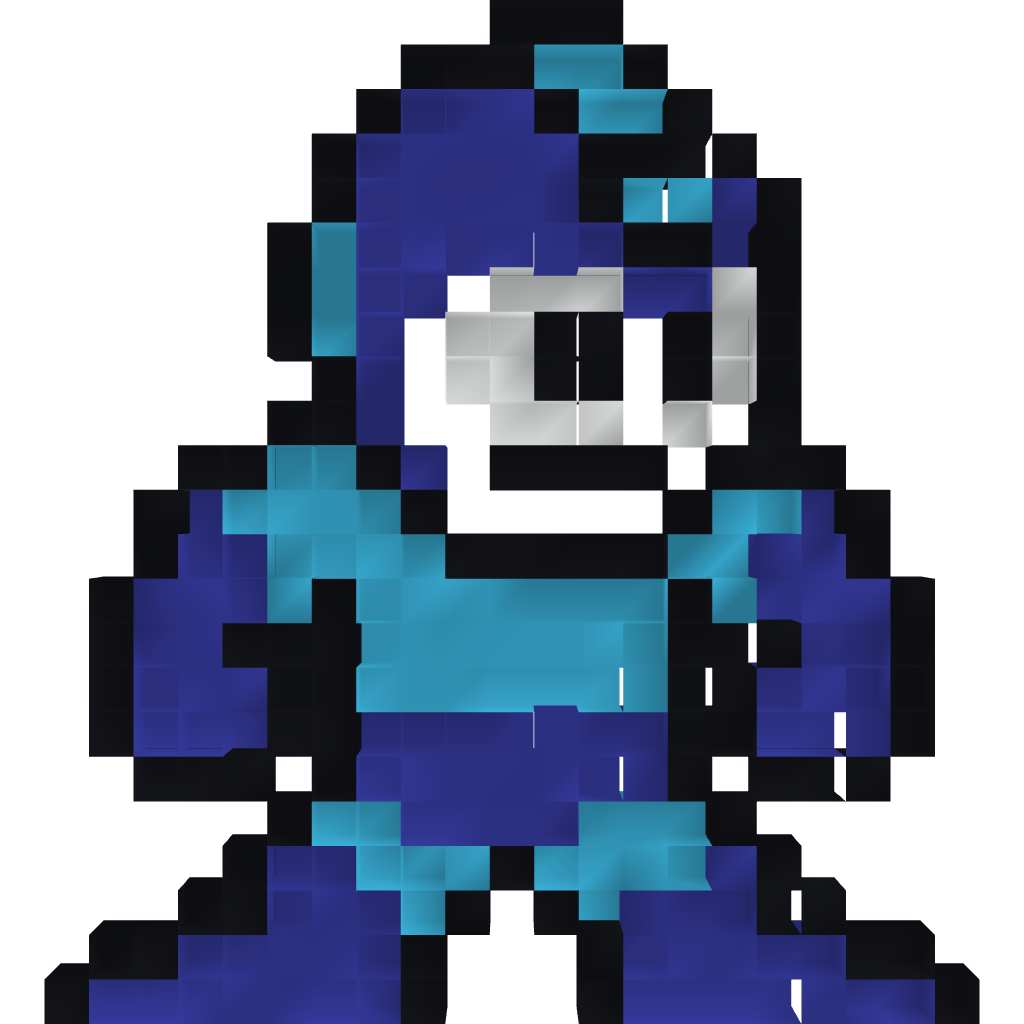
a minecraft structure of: Megaman